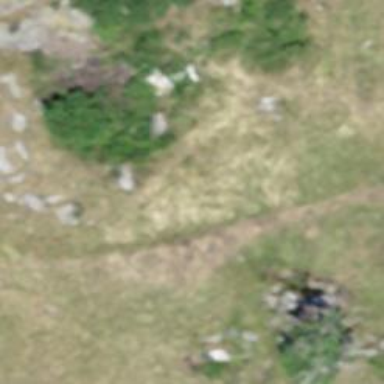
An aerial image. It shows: Path on the ground.